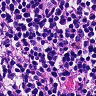
Metastatic tissue present: no